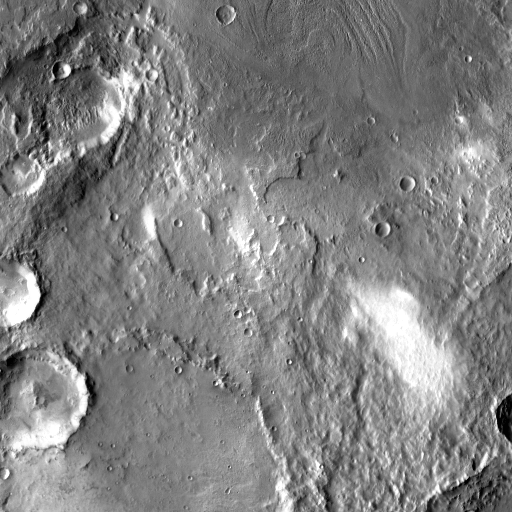
Crater classes present: Background, Other, Buried, Secondary